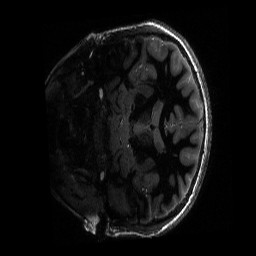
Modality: T1w
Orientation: coronal
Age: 24
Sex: female
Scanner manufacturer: siemens
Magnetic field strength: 6.98 T
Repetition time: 3.1 s
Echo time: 0.00252 s